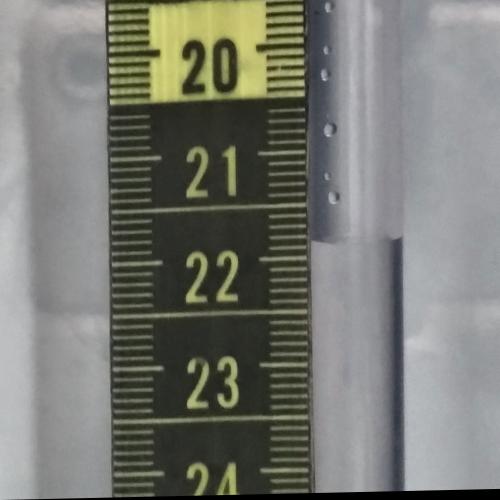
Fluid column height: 21.9 cm